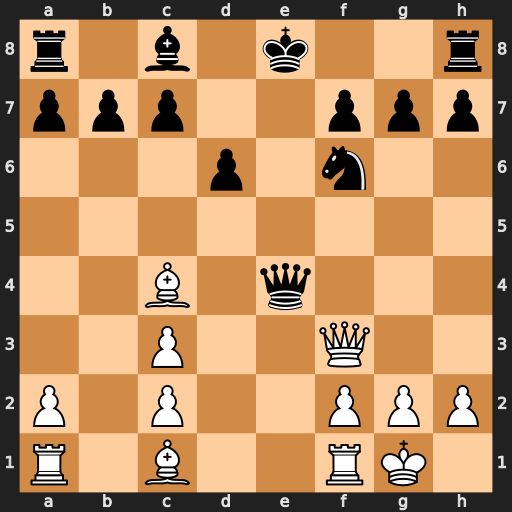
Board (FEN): r1b1k2r/ppp2ppp/3p1n2/8/2B1q3/2P2Q2/P1P2PPP/R1B2RK1
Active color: w
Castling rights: kq
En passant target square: -
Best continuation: Qxe4+ Nxe4 Re1